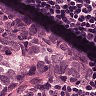
Metastatic tissue present: yes